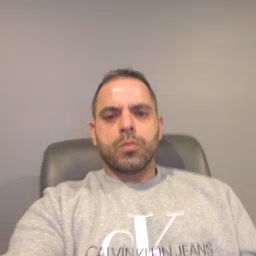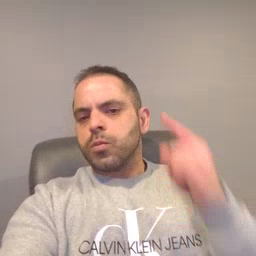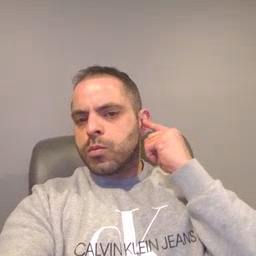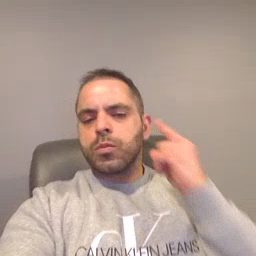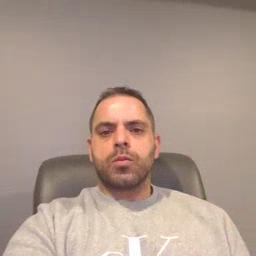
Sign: ear